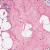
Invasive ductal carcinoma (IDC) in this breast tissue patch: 0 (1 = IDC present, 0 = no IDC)